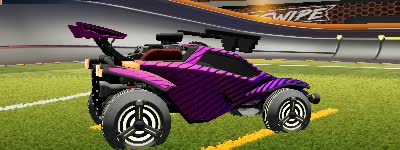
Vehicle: octane